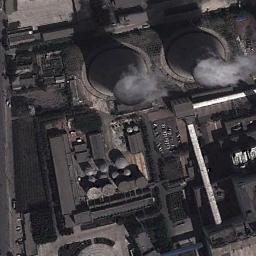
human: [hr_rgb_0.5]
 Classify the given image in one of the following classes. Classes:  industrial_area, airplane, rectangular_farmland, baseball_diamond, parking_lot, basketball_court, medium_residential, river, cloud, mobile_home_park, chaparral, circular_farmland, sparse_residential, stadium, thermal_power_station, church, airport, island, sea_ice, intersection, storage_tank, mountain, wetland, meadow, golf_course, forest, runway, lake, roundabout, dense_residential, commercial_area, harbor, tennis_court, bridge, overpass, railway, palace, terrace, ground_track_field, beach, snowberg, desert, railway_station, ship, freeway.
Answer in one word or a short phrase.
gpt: thermal_power_station